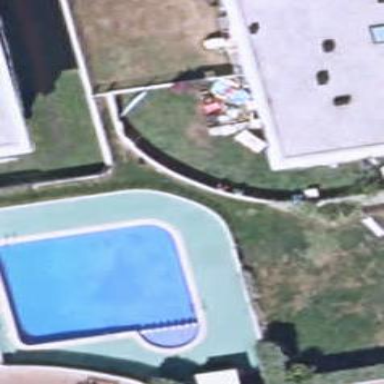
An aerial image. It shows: Swimming pool located in leisure land.